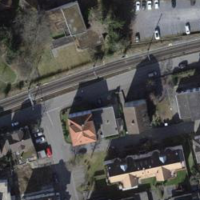
EUNIS habitat code: 54
Species observed at this site:
Taxus baccata